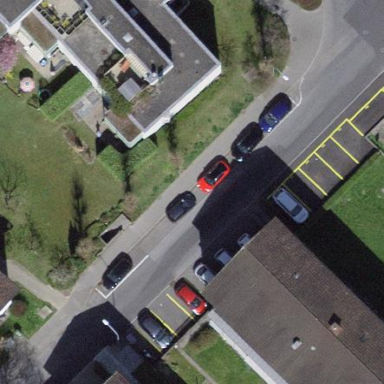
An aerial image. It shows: Street-side parking area.